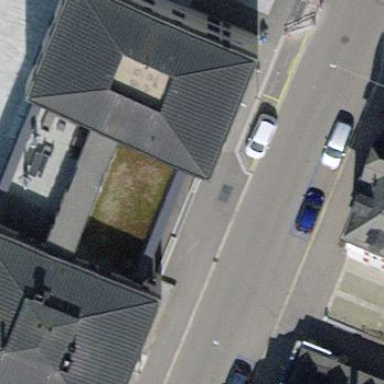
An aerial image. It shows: Office building.